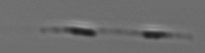
Label: Leptocylindrus